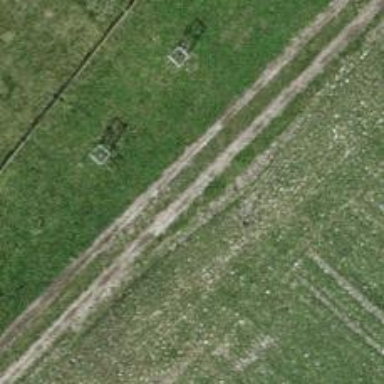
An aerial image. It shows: Track with very rough surface.